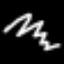
Label: squiggle